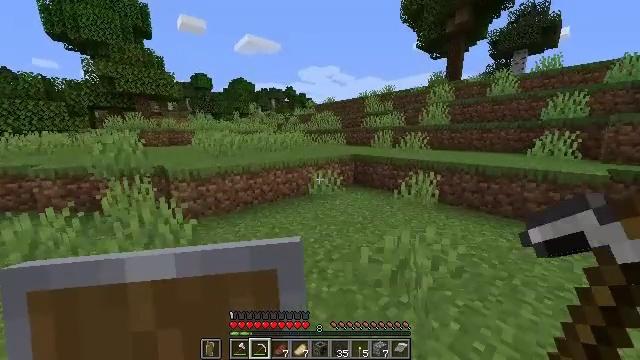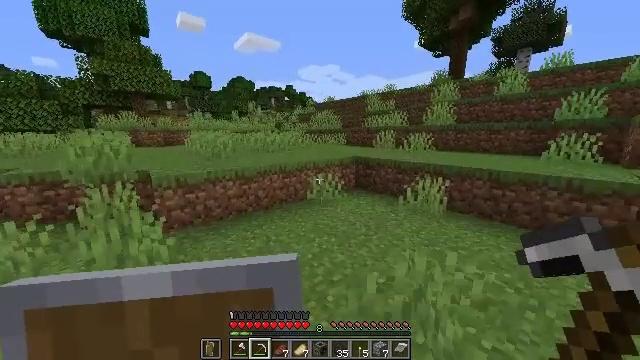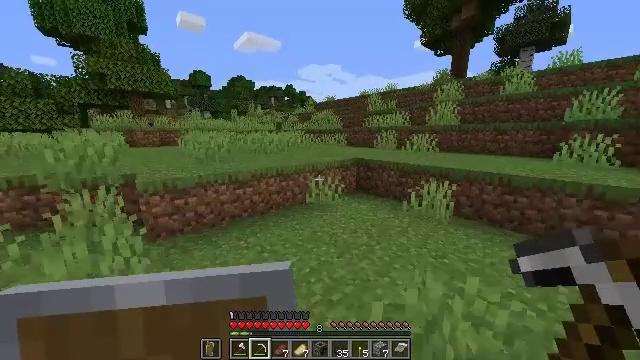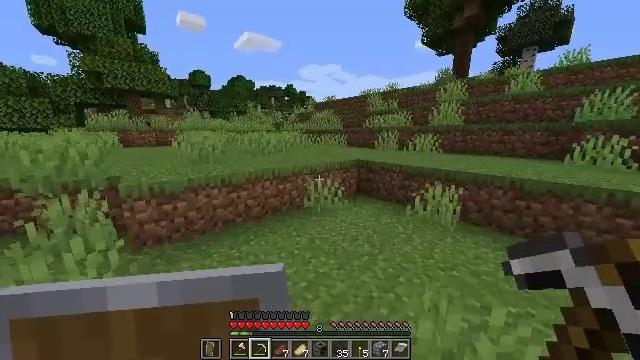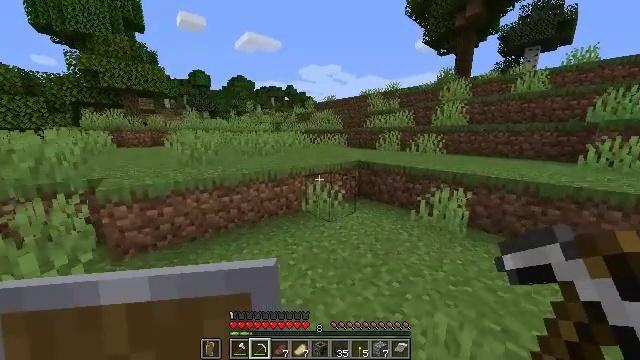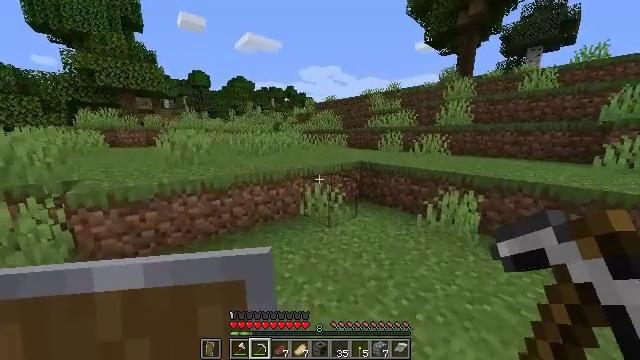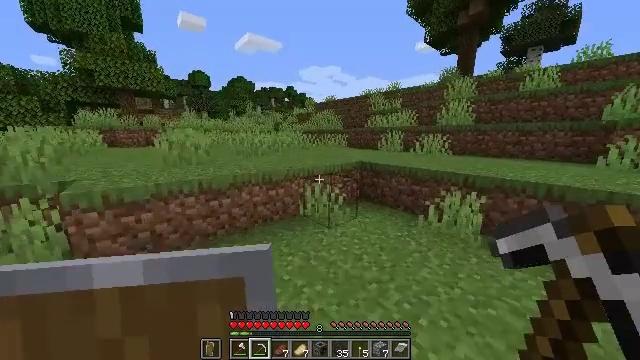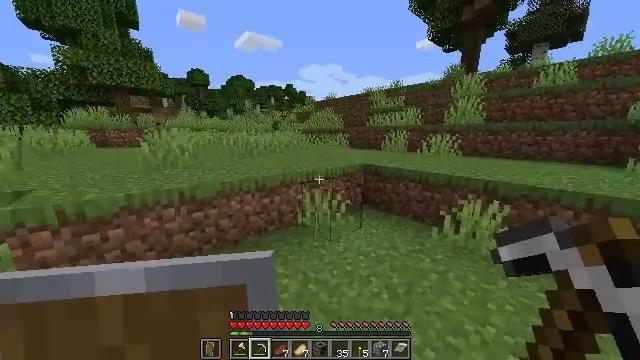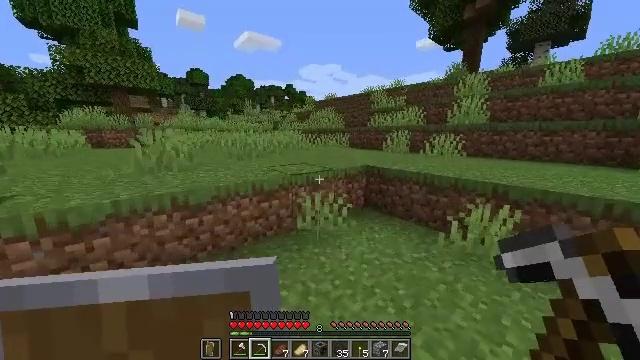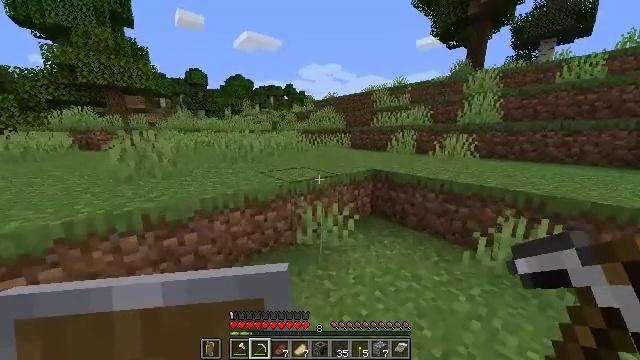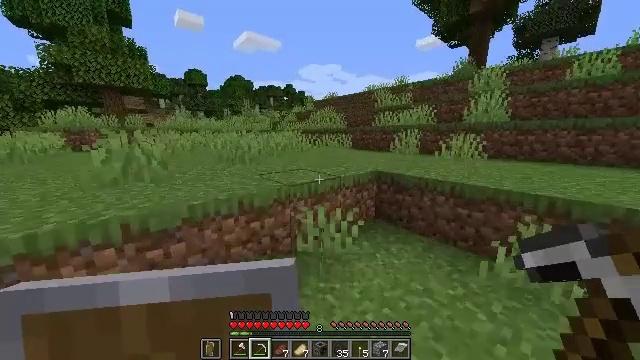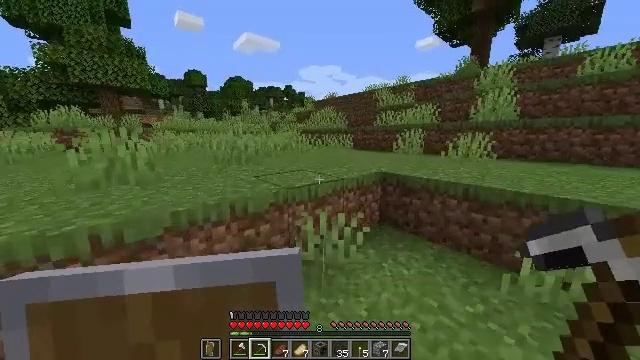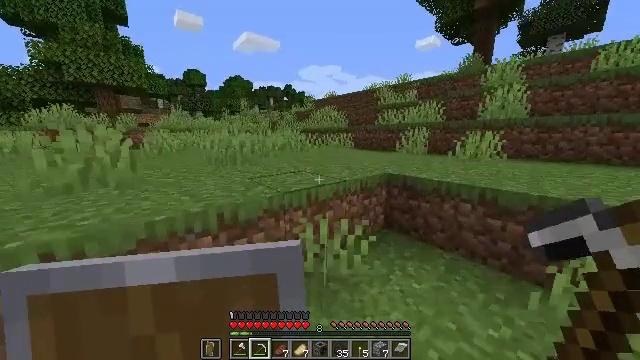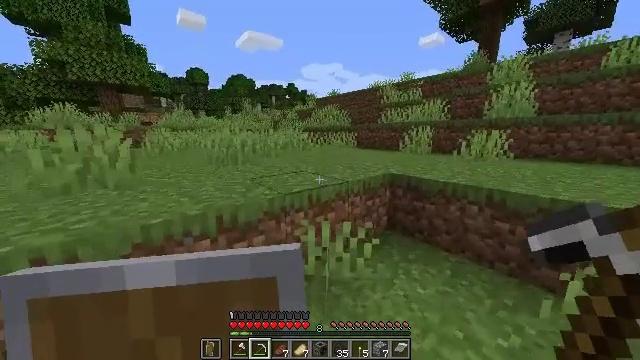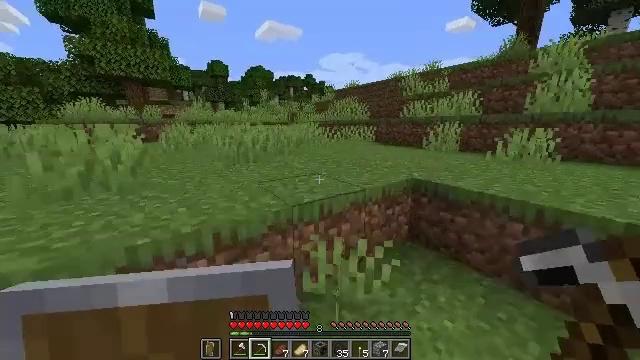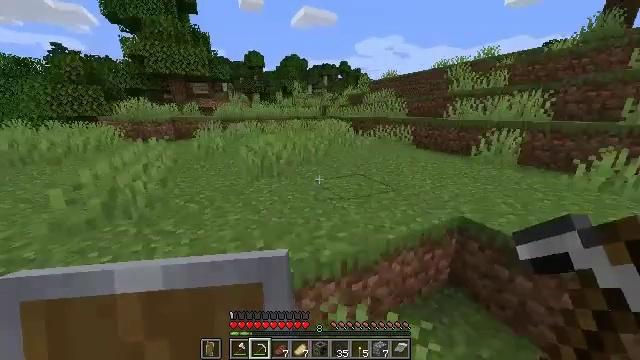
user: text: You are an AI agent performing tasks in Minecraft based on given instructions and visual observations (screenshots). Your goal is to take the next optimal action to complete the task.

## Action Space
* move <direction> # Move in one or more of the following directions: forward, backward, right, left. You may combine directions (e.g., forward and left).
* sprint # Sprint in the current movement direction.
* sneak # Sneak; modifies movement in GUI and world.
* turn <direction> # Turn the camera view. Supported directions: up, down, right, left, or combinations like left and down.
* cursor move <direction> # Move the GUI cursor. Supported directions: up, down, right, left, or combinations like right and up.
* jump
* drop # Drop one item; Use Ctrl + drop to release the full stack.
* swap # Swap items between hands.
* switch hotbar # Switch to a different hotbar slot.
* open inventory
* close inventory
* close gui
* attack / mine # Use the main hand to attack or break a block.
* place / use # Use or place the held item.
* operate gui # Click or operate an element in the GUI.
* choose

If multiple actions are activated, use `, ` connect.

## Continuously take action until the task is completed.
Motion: motion action
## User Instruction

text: Break oak leaves from the trees.
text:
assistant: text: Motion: move forward
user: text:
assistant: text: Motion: move forward
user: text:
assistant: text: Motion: move forward
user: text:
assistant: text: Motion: move forward
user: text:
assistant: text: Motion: move forward
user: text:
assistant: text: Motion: move forward
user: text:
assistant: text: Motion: move forward
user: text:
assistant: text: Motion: move forward
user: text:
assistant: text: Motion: move forward
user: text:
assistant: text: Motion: move forward
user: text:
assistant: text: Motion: move forward
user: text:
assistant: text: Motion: move forward
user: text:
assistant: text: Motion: move forward
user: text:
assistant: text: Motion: move forward, turn left and down, jump
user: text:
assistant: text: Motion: move forward, turn left and down, jump
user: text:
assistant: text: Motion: move forward, turn left and down, jump
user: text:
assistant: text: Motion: move forward, turn left, jump
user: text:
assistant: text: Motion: move forward, jump
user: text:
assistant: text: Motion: move forward, jump
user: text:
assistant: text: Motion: move forward
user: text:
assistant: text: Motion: move forward
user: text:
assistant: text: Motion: move forward
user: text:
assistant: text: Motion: move forward
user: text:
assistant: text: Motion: move forward
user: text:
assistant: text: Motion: move forward
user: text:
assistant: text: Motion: move forward
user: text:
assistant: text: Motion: move forward
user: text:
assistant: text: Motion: move forward
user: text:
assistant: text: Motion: move forward, jump
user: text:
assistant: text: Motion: move forward, jump